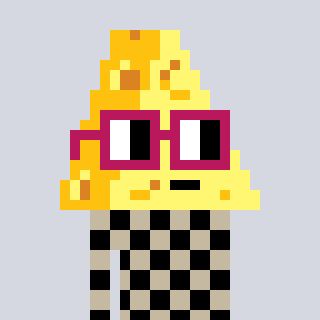
a pixel art character with square dark red glasses, a cheese-shaped head and a bege-colored body on a cool background